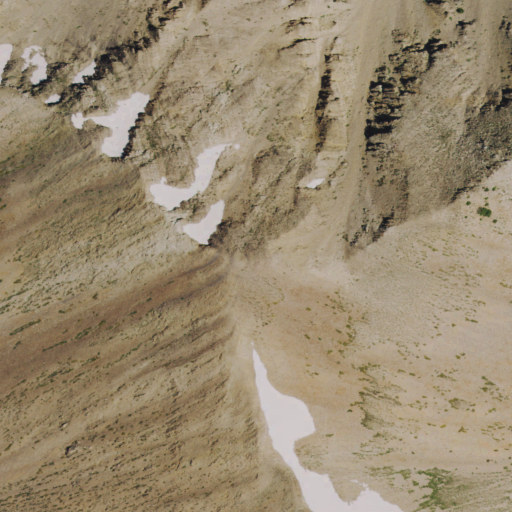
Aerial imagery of mountain in Nevada named North Schell Peak containing shrub, barren land, and grassland